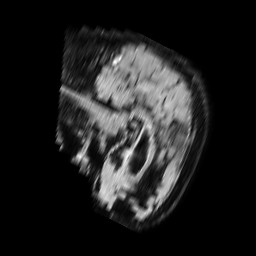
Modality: FLAIR
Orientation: sagittal
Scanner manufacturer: philips
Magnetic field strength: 1.5 T
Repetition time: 6 s
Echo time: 0.1014 s